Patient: sex M, age 68
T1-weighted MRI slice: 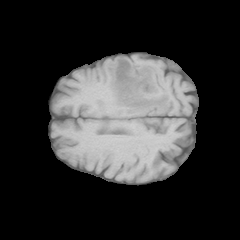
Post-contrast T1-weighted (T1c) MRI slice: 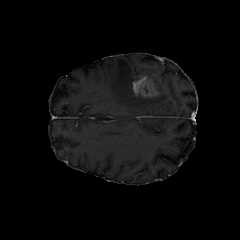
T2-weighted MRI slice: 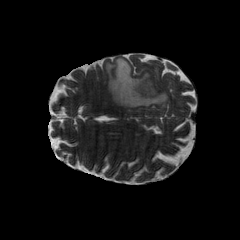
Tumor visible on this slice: yes
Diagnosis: Glioblastoma, IDH-wildtype
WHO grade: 4